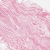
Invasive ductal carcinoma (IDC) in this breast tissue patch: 0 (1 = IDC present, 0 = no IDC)